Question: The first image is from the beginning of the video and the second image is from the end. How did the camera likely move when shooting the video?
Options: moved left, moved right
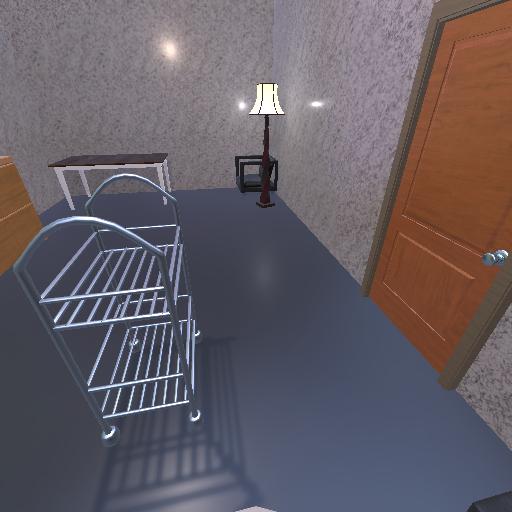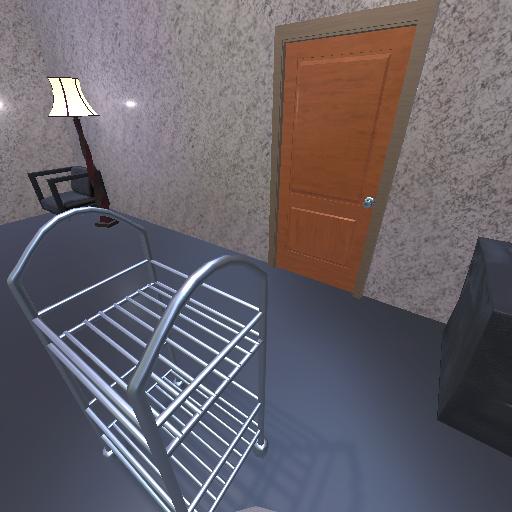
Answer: moved left